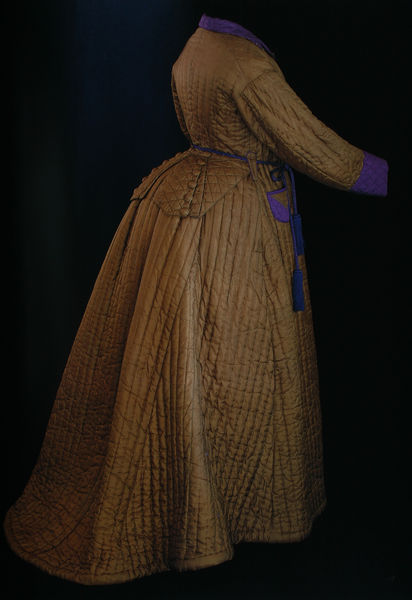
Titel: Morgenrock
Künstler: Shiino Shobey Silk Store
Standort: Kyoto (Japan)
Institution: Kyoto Costume Institute
Schlagwörter: blau, braun, dunkelbraun, frau, hintergrund, kleid, rücken, schwarz, gürtel, beige, mode, muster, rock, alt, arm, band, barock, falten, kleidung, kragen, lang, stehen, ärmel, futter, gewand, gold, kordeln, kostüm, mantel, schnur, stoff, adel, saum, renaissance, schärpe, schleppe, taille, gesäß, hintern, japan, lila, violett, dress, falte, female, old, seitenansicht, gestreift, streifen, robe, kordel, gesteppt, schoß, knöpfe, naht, foto, fotografie, seil, hinten, leblos, schnitt, manschette, puppe, schnurr, troddeln, taschen, textil, tailliert, quasten, bund, bodenlang, prächtig, medieval, betont, steppdecke, cloth, gebauscht, gefüttert, kyoto, bündchen, ärmelaufschlag, knopfreihen, tallie, frauenkleid, plissée, taiile, stepp, steppnaht, bis zum boden, random things